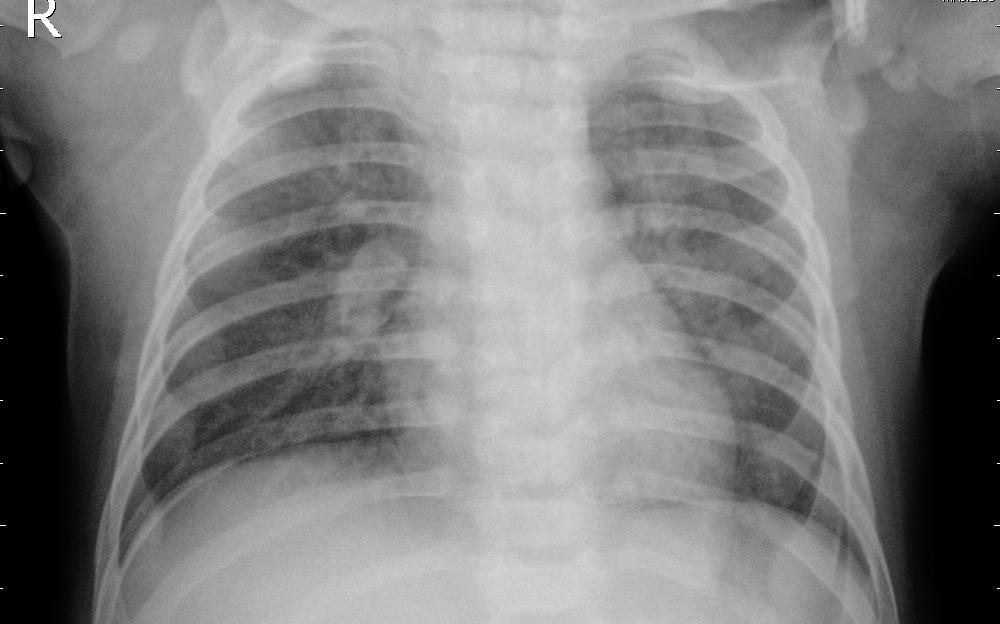
Diagnosis: PNEUMONIA